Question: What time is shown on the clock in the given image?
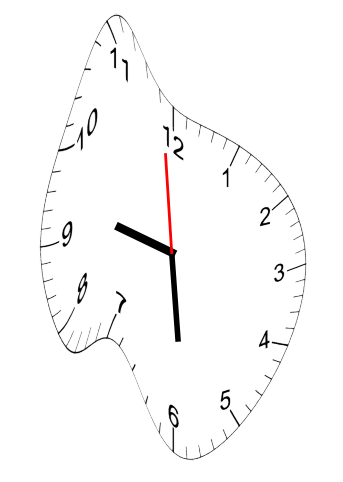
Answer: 09:28:59